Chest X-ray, AP view. Patient: 40 years old, sex F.
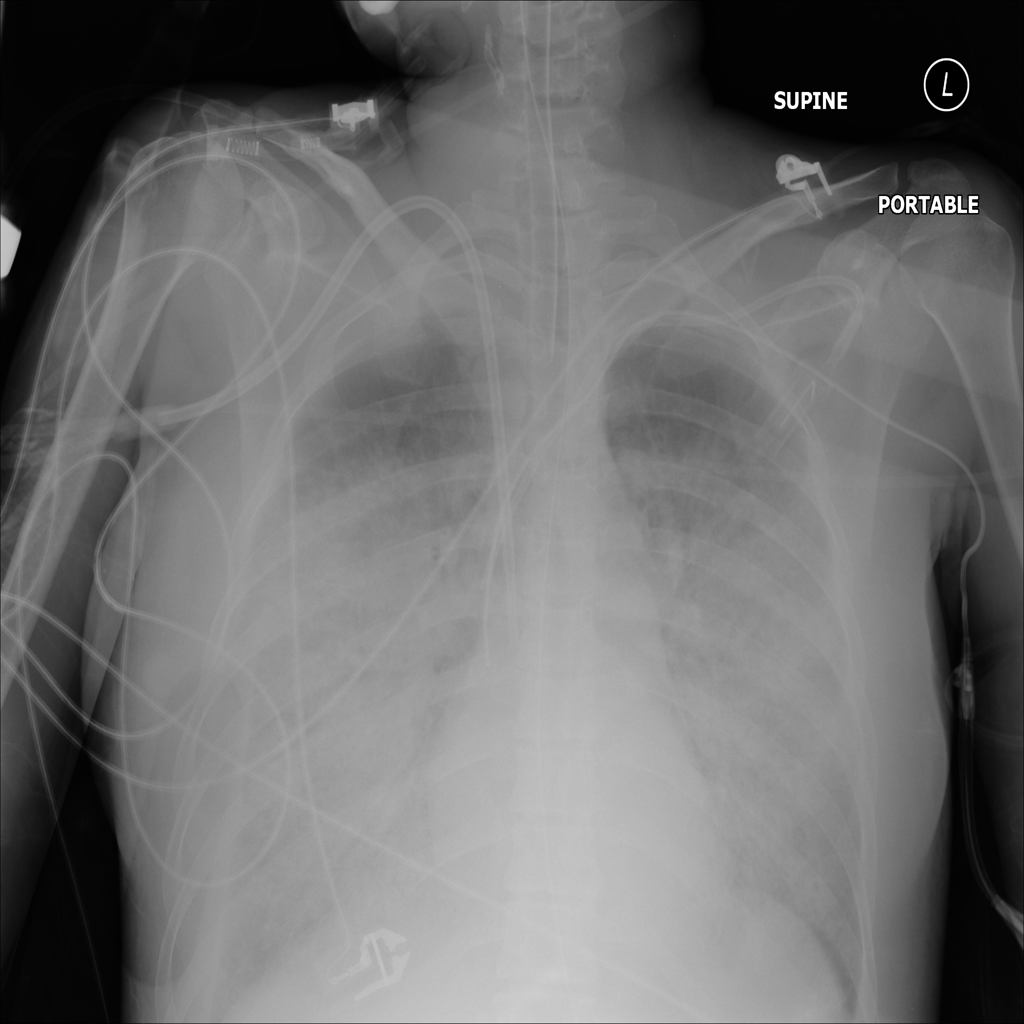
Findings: Edema, Pneumothorax